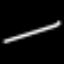
Label: line